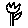
Label: flower